Field crop: tomato
Growth stage: 1
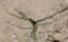
Species: cyperus